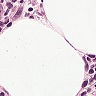
Metastatic tissue present: no